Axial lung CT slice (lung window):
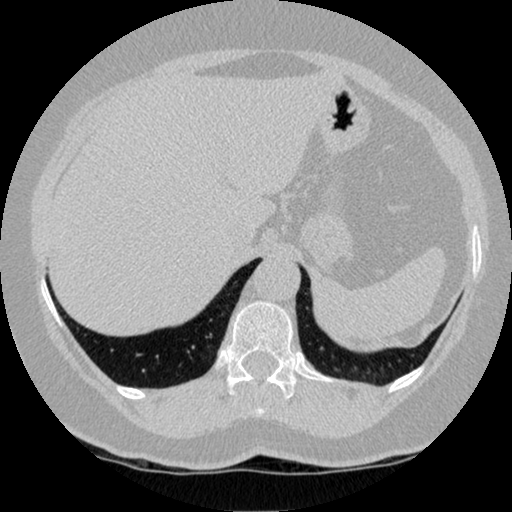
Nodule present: no